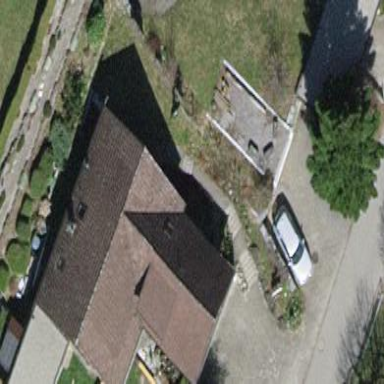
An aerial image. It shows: Detached building.